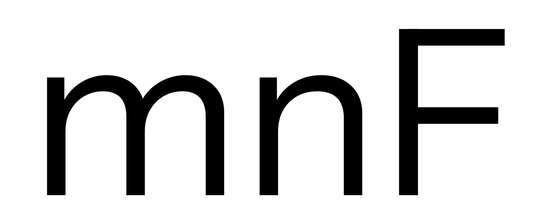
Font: InstrumentSans_Regular